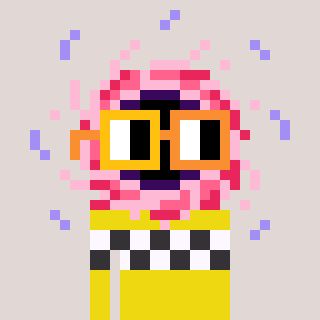
a pixel art character with square yellow and orange glasses, a blackhole-shaped head and a yellow-colored body on a warm background